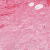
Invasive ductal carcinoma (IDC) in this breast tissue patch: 0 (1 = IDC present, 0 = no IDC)